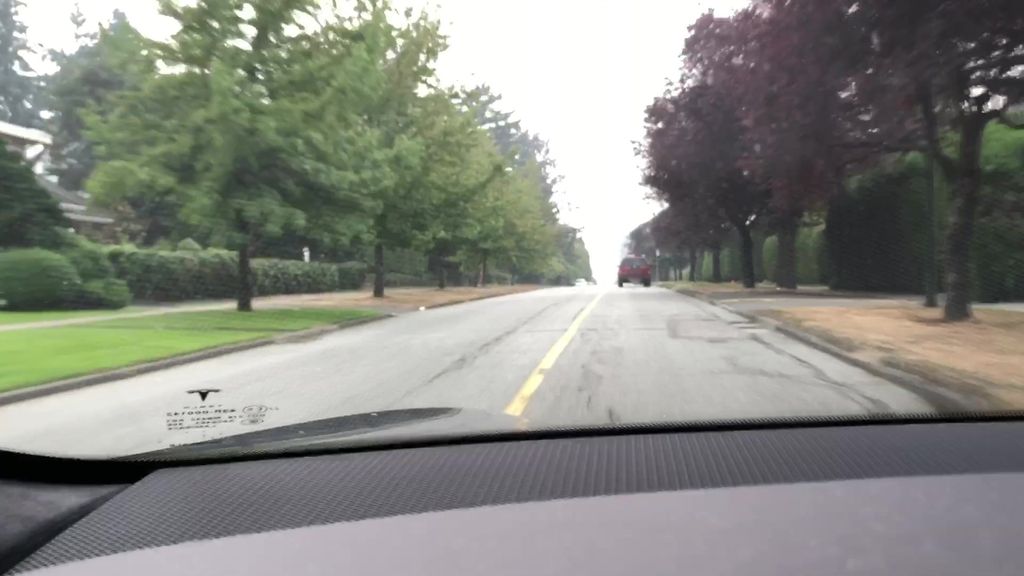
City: vancouver